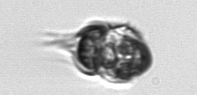
Label: Mesodinium